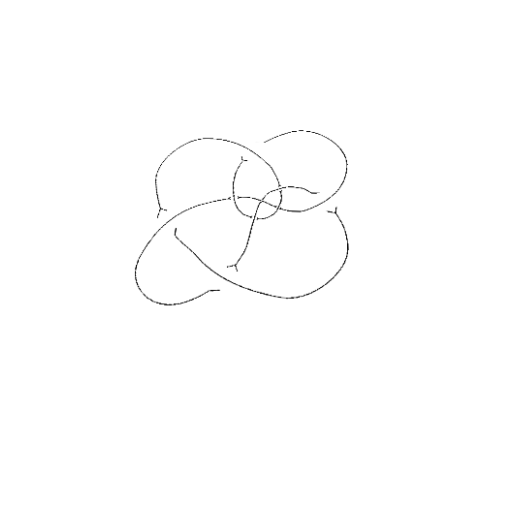
Crossing number: 9